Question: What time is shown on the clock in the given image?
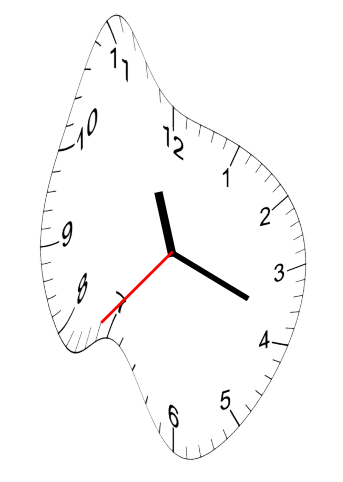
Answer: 11:18:37